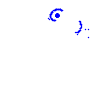
Particle: electron